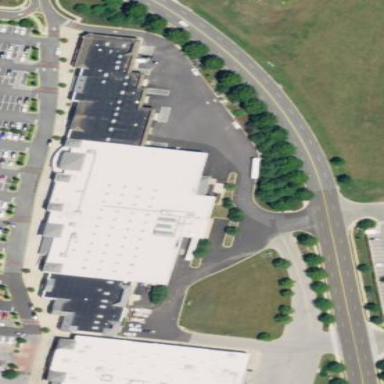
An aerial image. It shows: Retail building.